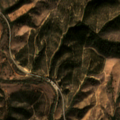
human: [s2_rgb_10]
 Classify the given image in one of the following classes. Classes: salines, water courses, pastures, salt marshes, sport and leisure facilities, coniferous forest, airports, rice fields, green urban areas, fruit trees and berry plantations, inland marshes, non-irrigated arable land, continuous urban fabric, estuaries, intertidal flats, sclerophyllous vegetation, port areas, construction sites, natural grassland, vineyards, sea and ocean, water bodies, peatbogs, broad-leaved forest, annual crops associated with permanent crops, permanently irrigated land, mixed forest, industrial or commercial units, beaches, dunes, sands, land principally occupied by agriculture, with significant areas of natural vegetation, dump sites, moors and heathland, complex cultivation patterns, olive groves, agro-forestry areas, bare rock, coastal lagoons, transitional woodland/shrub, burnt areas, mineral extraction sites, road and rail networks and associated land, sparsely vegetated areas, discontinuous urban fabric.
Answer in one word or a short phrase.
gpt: complex cultivation patterns, land principally occupied by agriculture, with significant areas of natural vegetation, broad-leaved forest, sclerophyllous vegetation, transitional woodland/shrub